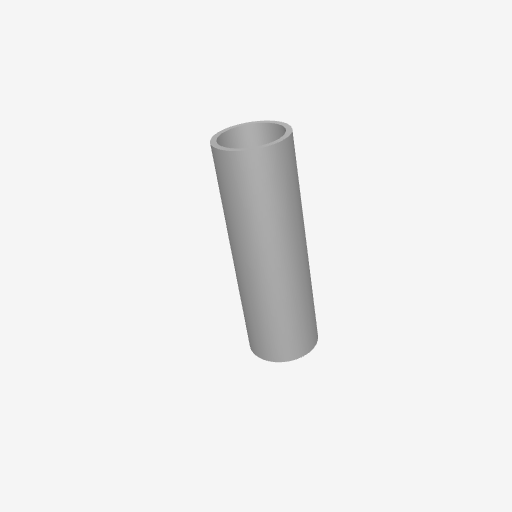
Part: AluminumTube27ID32OD100